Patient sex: F
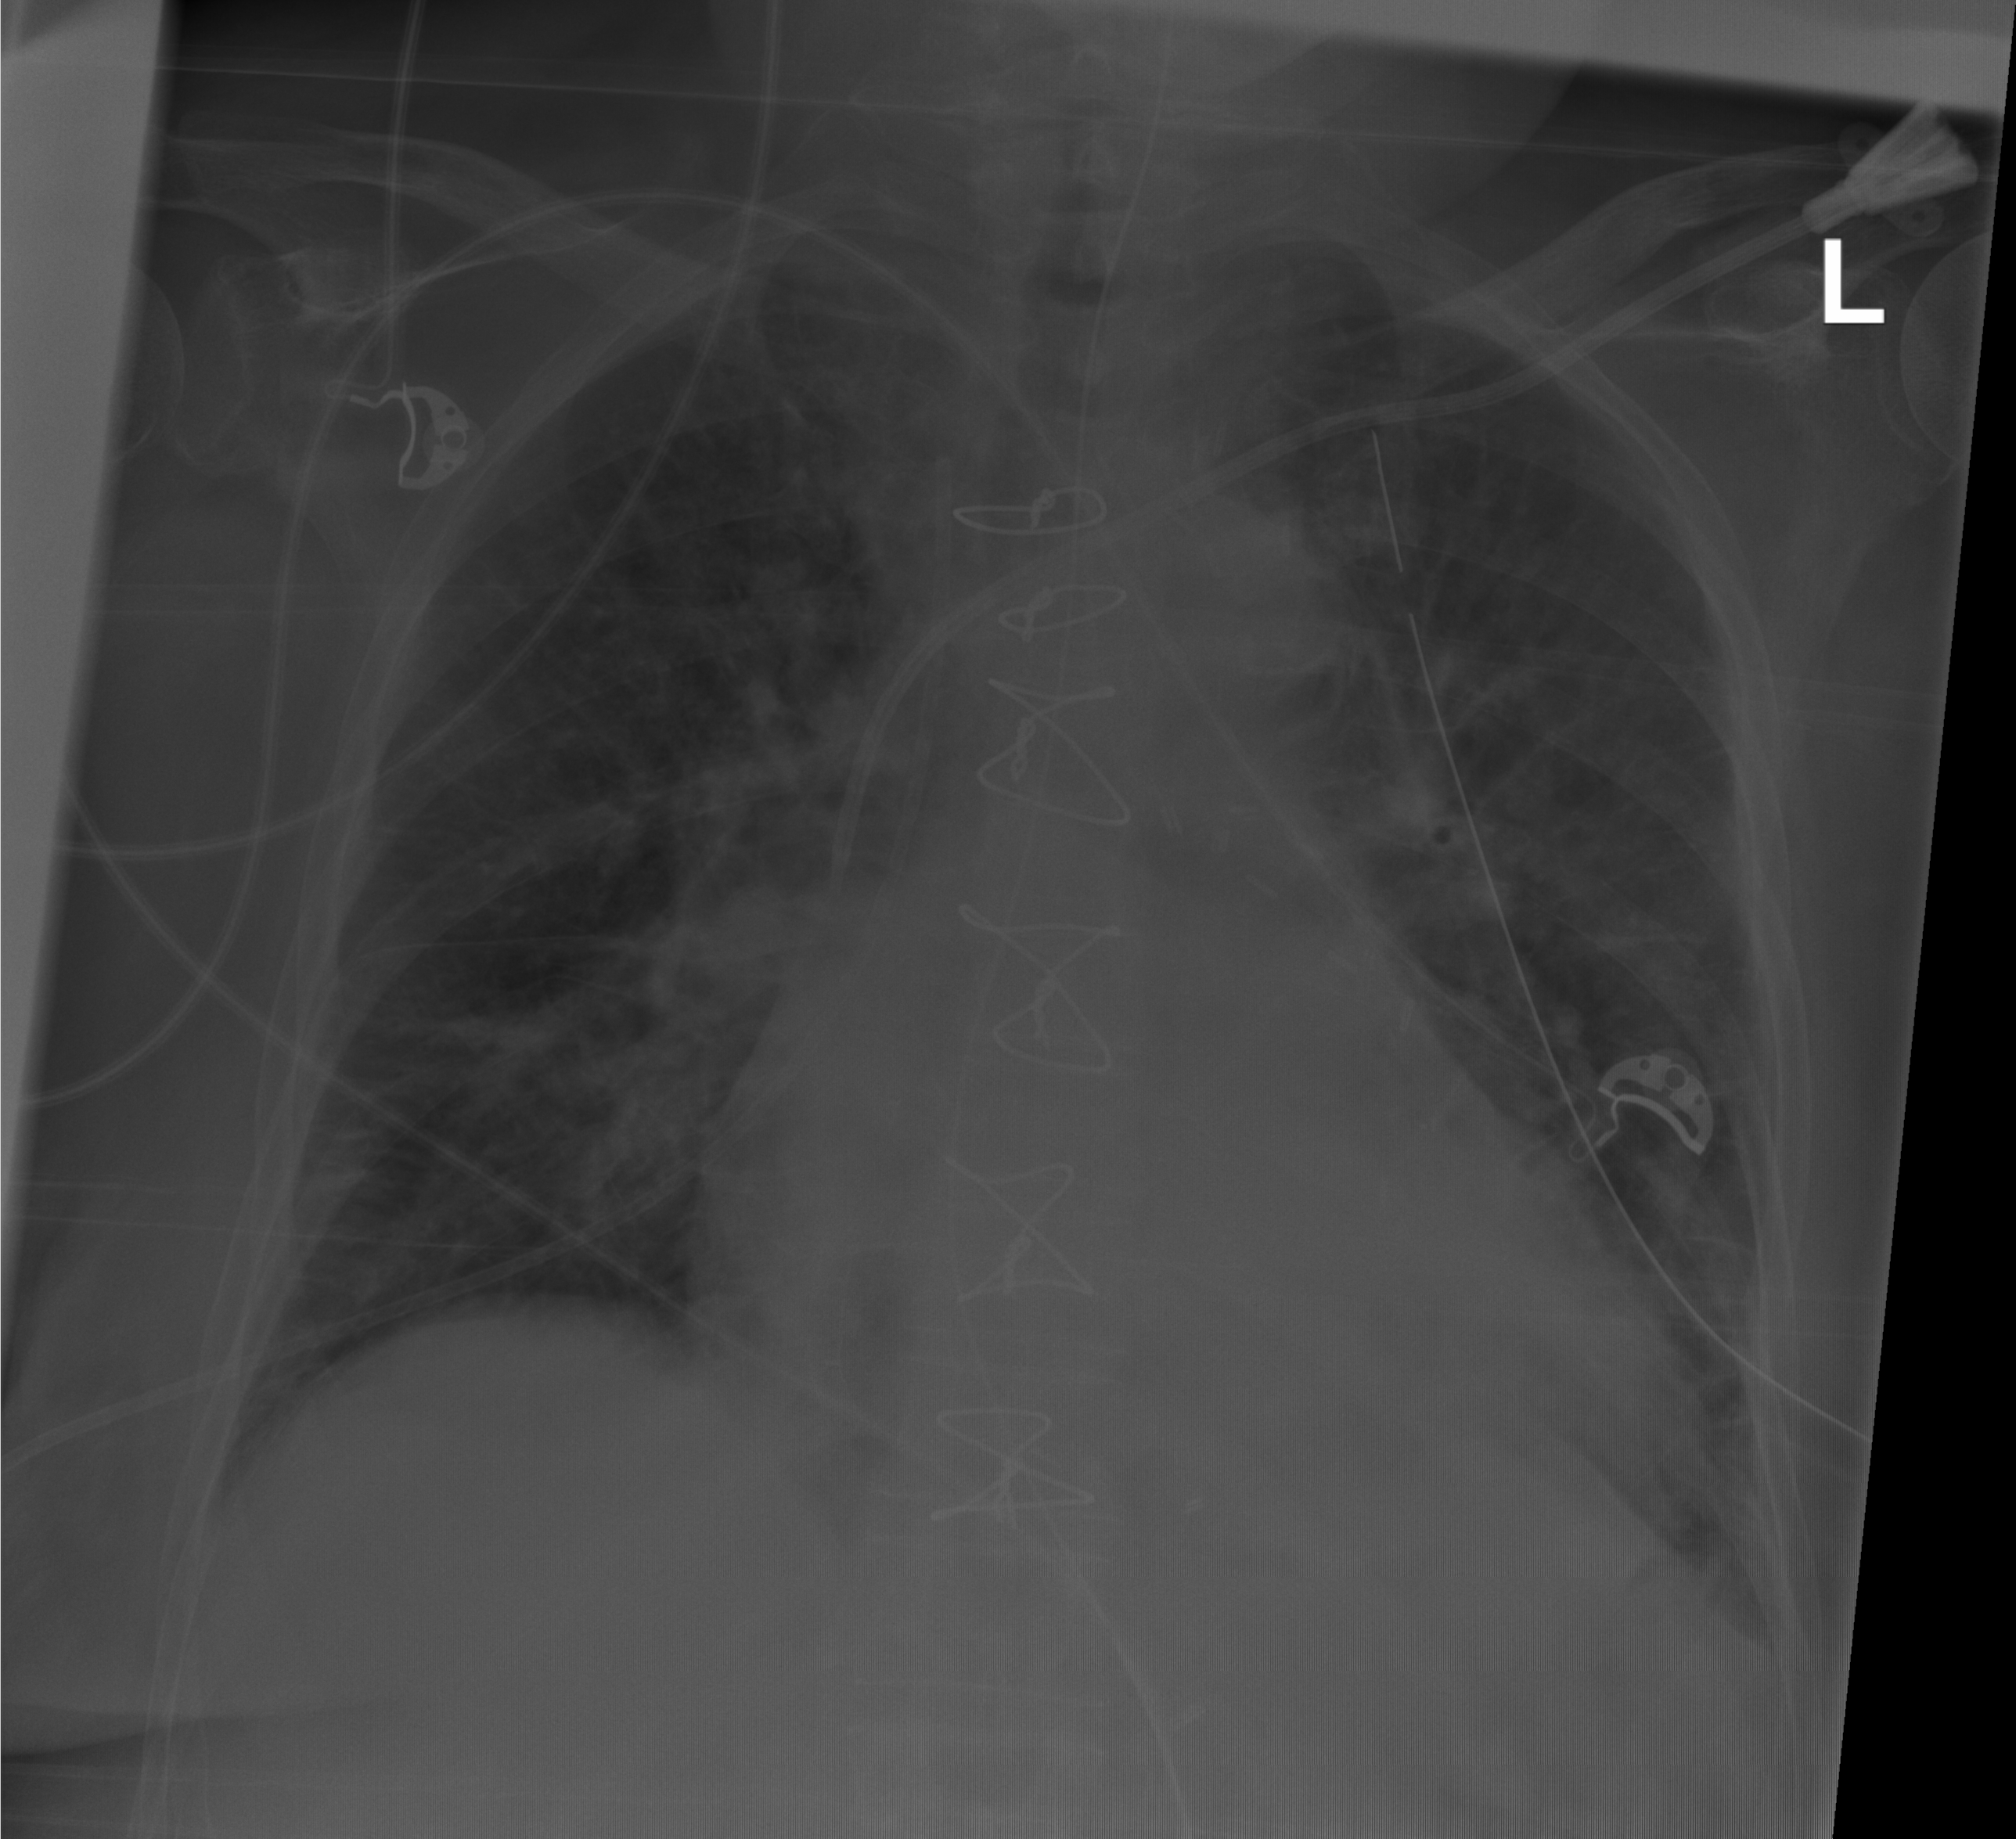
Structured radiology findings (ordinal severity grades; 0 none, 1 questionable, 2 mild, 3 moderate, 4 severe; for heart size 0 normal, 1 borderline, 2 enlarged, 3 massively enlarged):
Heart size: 2
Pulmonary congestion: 2
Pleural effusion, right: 0
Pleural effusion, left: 0
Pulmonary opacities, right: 0
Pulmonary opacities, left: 0
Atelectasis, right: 0
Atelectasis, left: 0